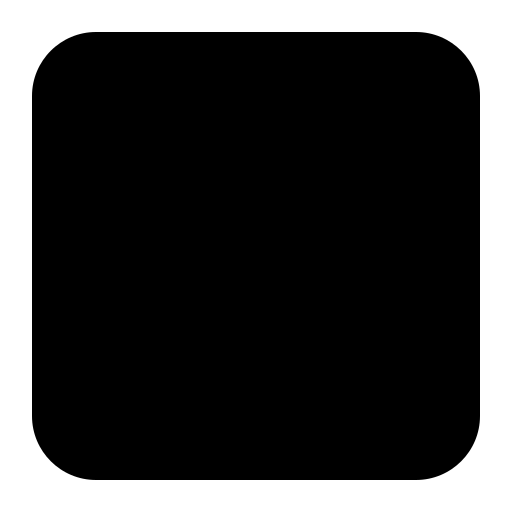
Tags: icon, FontAwesome, fa-icon, solid, square